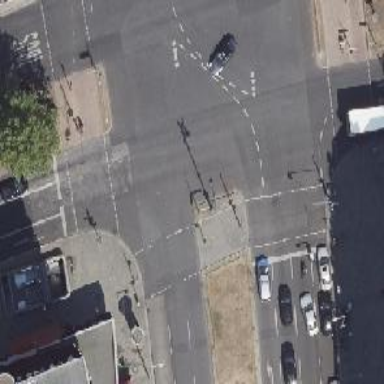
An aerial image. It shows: Traffic island located on footway.